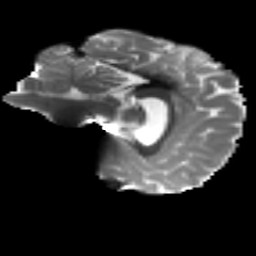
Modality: T2w
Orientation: sagittal
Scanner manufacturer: siemens
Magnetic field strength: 3 T
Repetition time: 4.16 s
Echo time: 0.0806 s